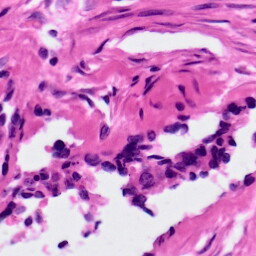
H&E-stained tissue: Ovarian